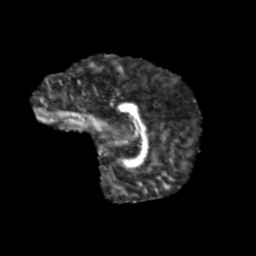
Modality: FA
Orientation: sagittal
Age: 12
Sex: female
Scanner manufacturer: siemens
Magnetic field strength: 3 T
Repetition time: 3.8 s
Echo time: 0.07 s